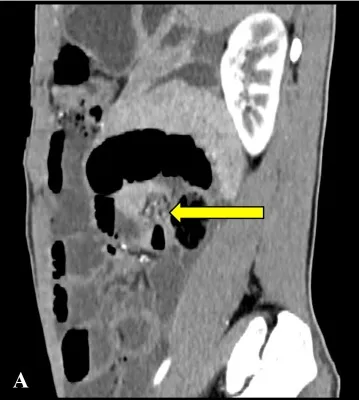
Whirlpool sign and small bowel volvulus within the right paraduodenal hernial sac. Parasagittal.
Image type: radiology (ct)